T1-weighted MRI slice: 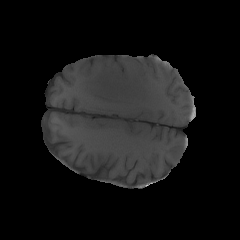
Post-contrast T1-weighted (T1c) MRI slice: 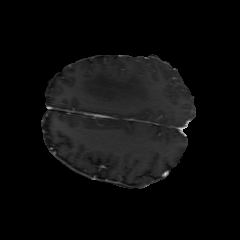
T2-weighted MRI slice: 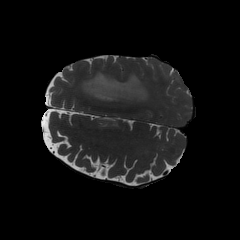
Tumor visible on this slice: yes